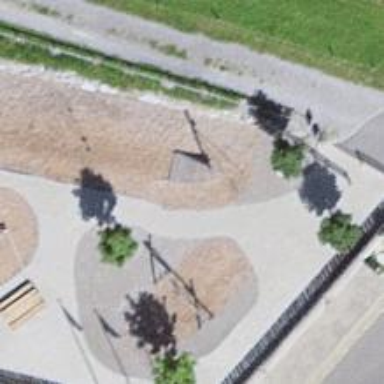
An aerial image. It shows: Playground area for leisure land.